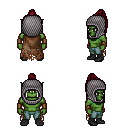
a pixel art fantasy rpg character, male body template, orc, green skin, brown tattered cape, teal pants, brunette long topknot hairstyle, chain hood, leather bracers, black shoes, four views (front, back, left, right), 2x2 character sprite sheet, small pixel art, hard edges, no anti-aliasing